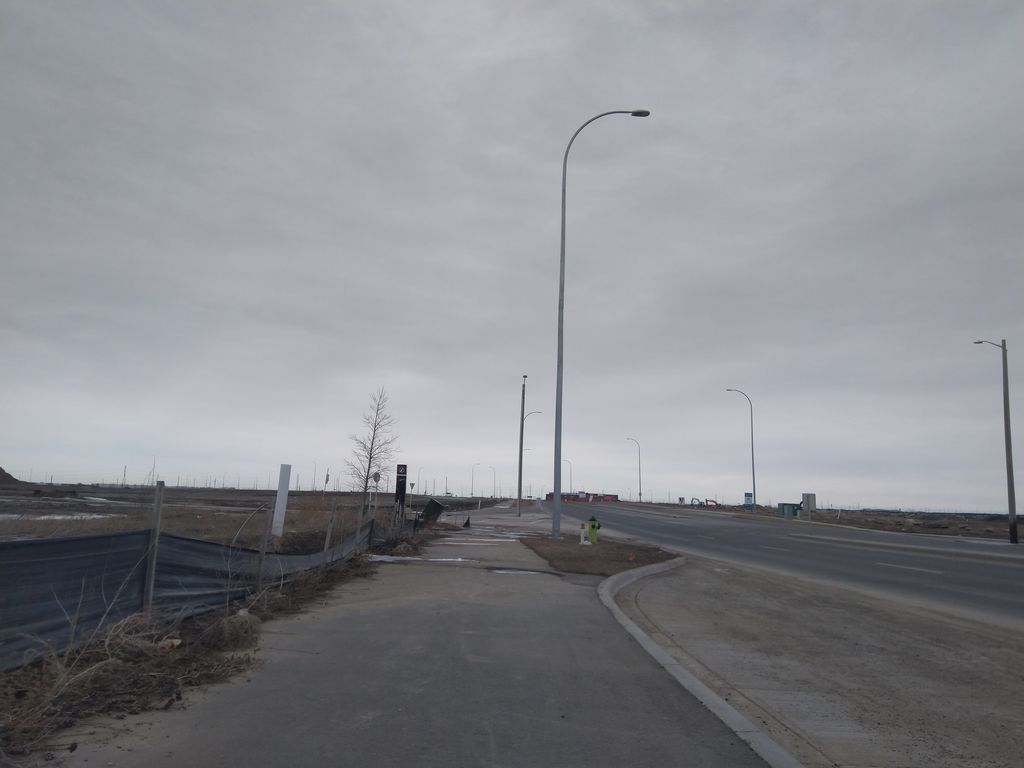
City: calgary